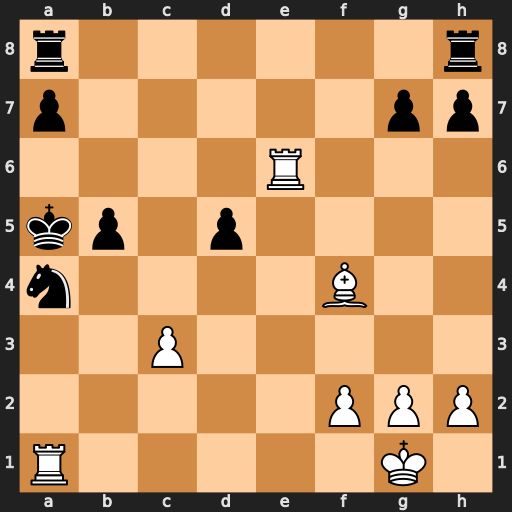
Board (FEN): r6r/p5pp/4R3/kp1p4/n4B2/2P5/5PPP/R5K1
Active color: w
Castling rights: -
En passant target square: -
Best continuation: Bc7#